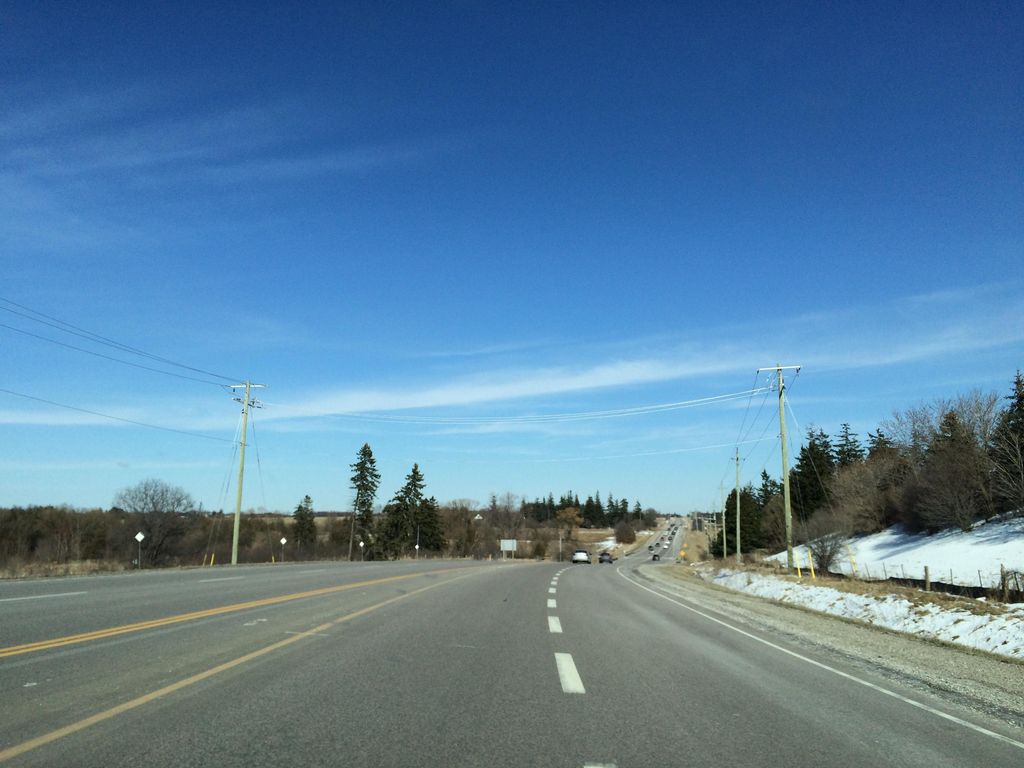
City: kitchener-waterloo